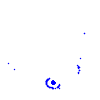
Particle: electron